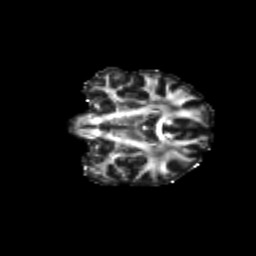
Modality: FA
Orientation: coronal
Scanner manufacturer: siemens
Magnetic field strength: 3 T
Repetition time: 9.2 s
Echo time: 0.084 s